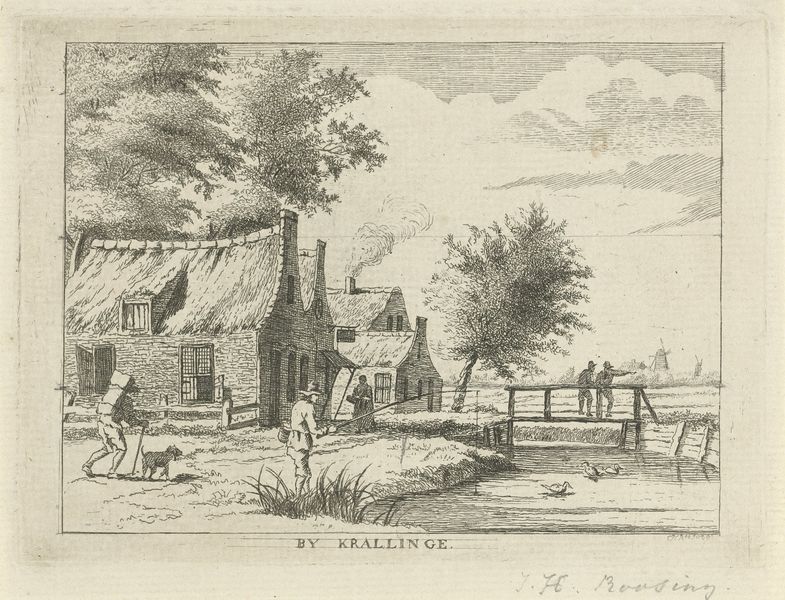
Titel: Gezicht bij Kralingen
Künstler: Hendrik Roosing
Standort: Amsterdam
Institution: Rijksmuseum
Schlagwörter: baum, wolken, fluss, ufer, männer, hund, holland, niederlande, häuser, windmühle, brücke, rauch, england, kamin, schornstein, enten, reetdach, strohdach, druck, stich, angel, angler